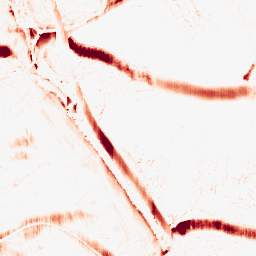
Category: morphological
Decomposition family: morphological_ellipse
Decomposition parameters: operation: opening
width: 20
height: 5
Upsampling method: cubic_catmull_rom
Upsampling parameters: scale: 8
Upsampling scale: 8